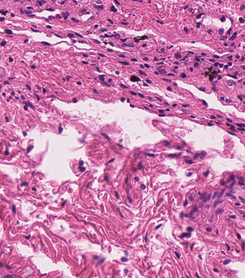
Tumor epithelial tissue: no
Tumor-associated stroma tissue: yes
Normal tissue: no